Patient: sex M, age 58
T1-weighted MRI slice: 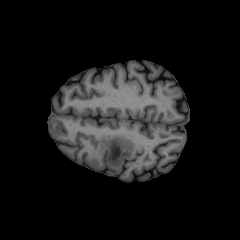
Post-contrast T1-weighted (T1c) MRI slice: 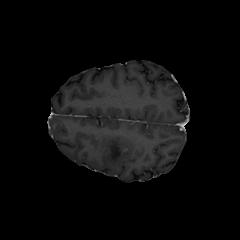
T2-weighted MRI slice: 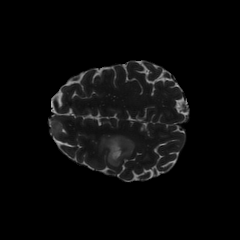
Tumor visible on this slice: yes
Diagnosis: Glioblastoma, IDH-wildtype
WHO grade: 4